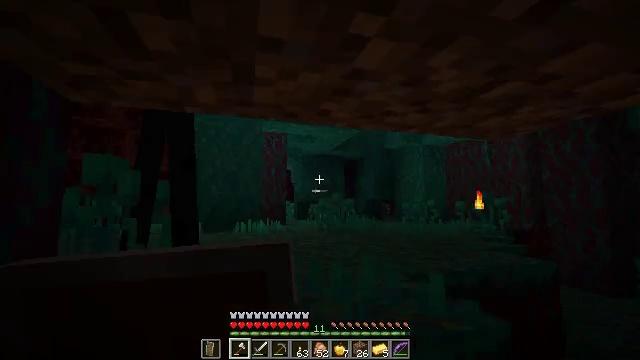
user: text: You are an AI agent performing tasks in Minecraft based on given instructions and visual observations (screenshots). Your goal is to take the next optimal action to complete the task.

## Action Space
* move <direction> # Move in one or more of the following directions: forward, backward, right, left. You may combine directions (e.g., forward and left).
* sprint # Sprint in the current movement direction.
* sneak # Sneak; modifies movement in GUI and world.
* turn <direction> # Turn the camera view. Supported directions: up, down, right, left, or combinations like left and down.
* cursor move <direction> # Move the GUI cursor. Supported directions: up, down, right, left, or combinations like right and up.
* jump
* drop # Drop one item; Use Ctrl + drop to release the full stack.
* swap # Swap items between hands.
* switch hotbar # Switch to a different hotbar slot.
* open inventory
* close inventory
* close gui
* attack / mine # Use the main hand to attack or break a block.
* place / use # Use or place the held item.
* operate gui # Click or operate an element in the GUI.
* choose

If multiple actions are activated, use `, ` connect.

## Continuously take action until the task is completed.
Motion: motion action
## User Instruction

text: Retrieve the torch.
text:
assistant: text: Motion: turn left, attack / mine